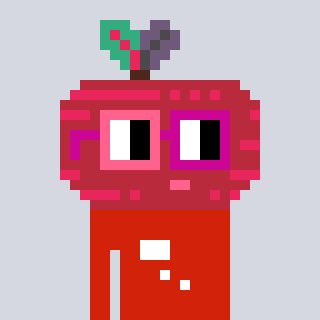
a pixel art character with square pink and red glasses, a beet-shaped head and a red-colored body on a cool background